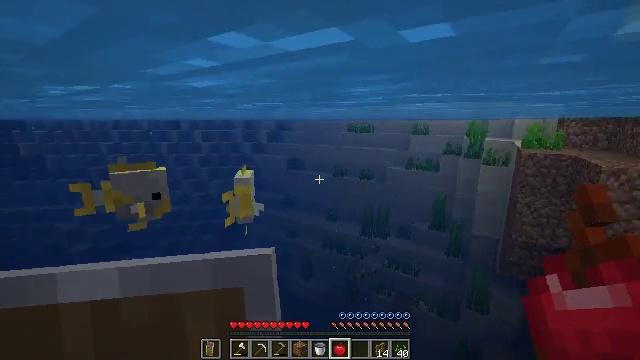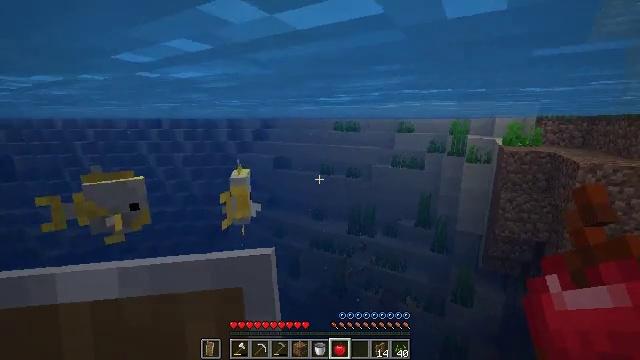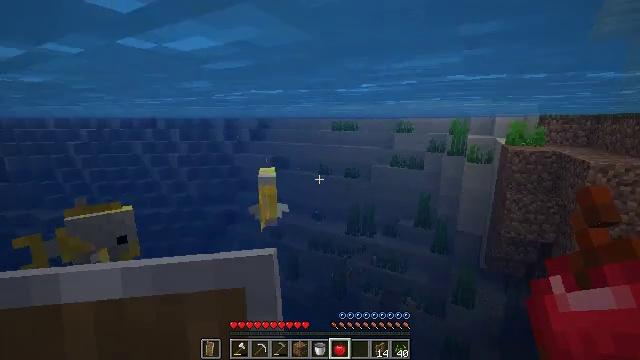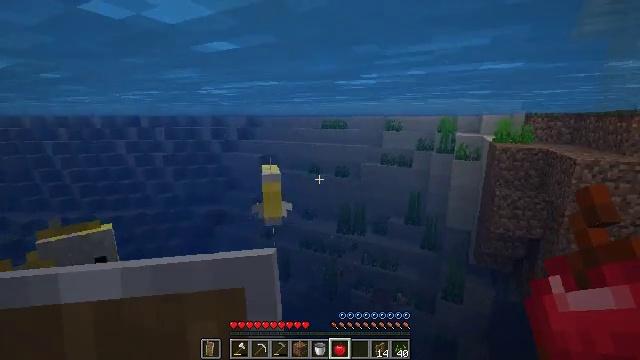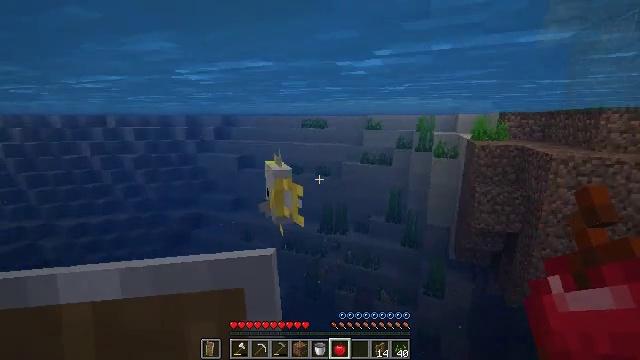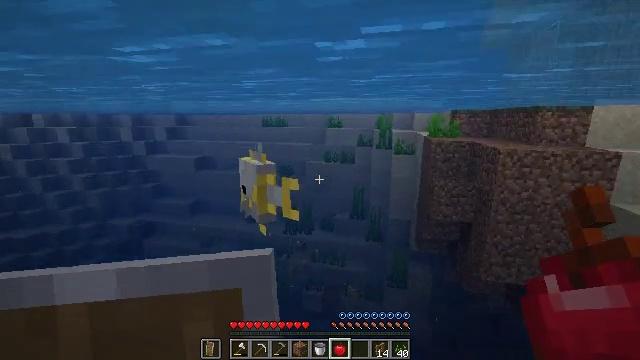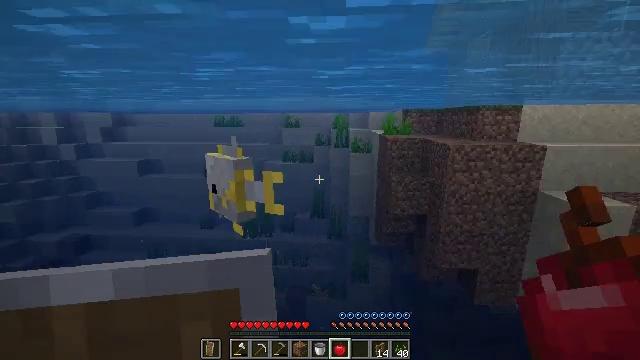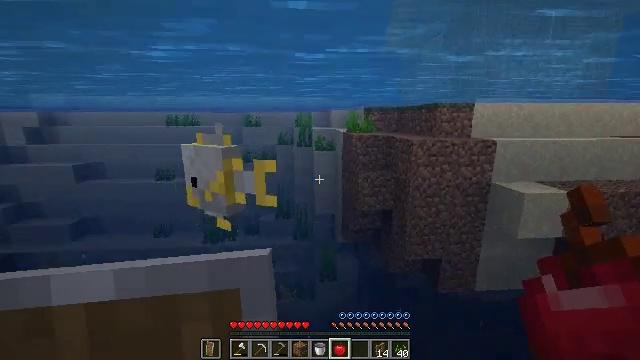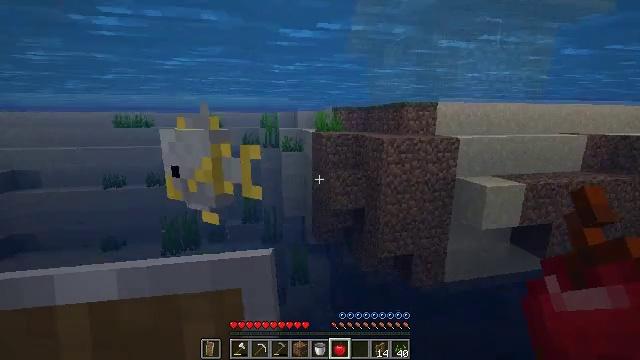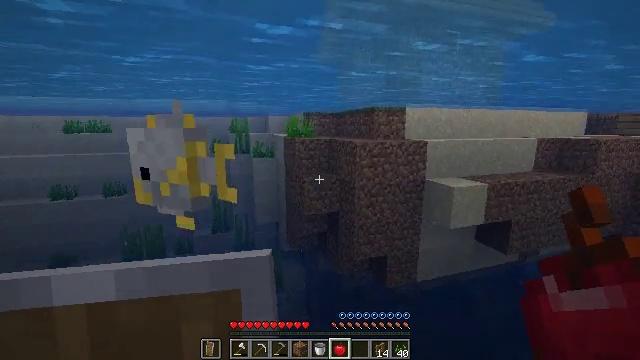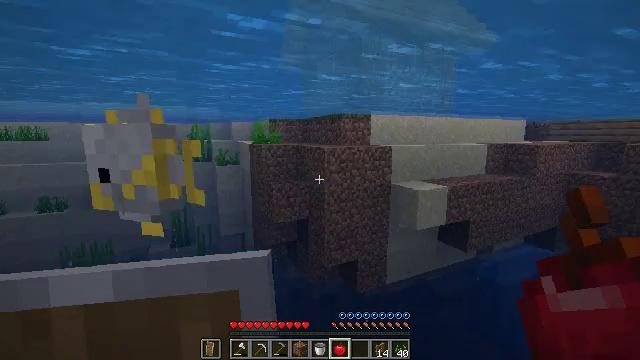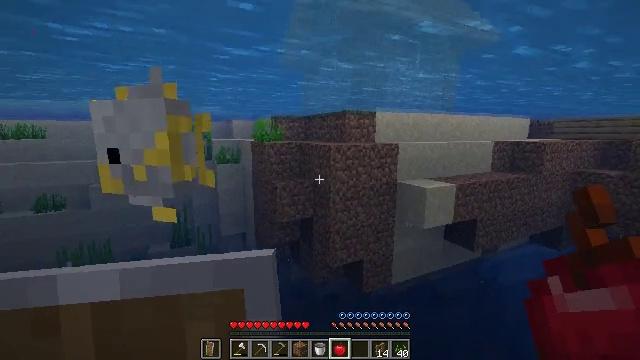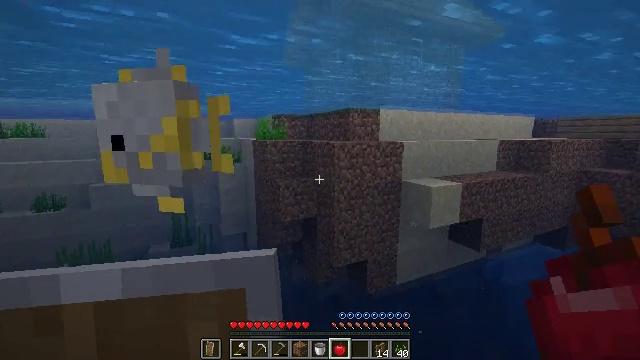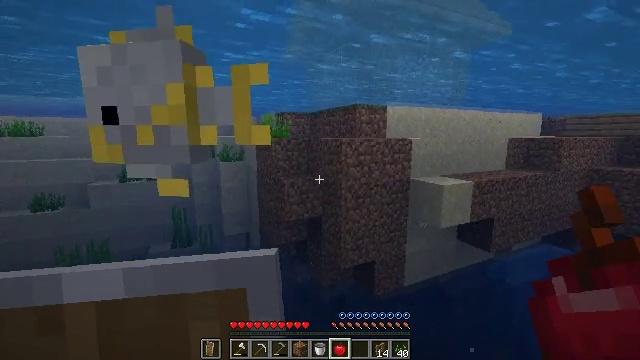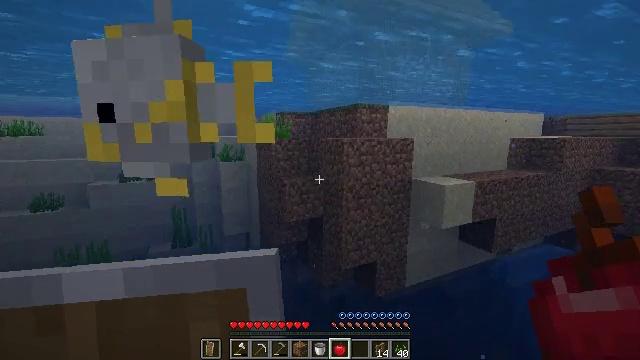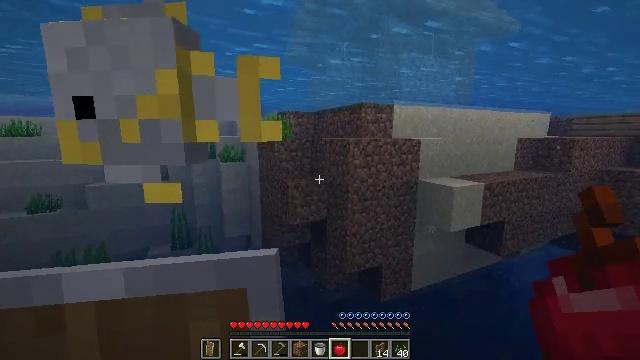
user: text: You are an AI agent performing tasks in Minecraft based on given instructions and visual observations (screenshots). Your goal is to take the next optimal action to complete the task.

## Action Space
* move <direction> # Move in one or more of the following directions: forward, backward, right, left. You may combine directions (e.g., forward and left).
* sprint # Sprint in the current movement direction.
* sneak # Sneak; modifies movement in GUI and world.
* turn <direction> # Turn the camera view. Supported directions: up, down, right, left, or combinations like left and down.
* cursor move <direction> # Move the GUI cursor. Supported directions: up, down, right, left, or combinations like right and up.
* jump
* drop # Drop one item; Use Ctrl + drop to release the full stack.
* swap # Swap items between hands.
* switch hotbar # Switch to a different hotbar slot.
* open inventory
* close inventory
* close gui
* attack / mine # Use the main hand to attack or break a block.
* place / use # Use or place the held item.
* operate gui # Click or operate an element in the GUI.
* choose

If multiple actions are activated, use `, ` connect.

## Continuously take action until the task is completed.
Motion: motion action
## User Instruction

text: Gather wheat by left-clicking on it.
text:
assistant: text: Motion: move forward, sprint, turn right
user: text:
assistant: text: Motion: move forward, sprint
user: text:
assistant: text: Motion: move forward, sprint, turn right
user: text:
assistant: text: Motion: move forward, sprint, turn right
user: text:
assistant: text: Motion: move forward, sprint, turn right
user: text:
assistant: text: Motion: move forward, sprint, turn right
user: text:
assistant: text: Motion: move forward, sprint, turn right
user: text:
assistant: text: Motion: move forward, sprint, turn right
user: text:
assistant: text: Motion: move forward, sprint, turn right and up
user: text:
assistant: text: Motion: move forward, sprint, turn right and up
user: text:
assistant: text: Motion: move forward, sprint
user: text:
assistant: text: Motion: move forward, sprint
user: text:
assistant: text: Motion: move forward, sprint
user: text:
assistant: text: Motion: move forward, sprint, jump
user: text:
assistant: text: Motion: move forward, sprint, jump
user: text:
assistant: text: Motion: move forward, sprint, jump
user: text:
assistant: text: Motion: move forward, sprint, turn right, jump
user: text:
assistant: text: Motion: move forward, sprint, turn up, jump
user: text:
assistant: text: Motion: move forward, sprint, turn right and up, jump
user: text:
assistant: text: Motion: move forward, sprint, turn right and up, jump
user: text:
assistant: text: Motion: move forward, sprint, turn right, jump
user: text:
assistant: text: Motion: move forward, sprint, turn right, jump
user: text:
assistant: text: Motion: move forward, sprint, turn right, jump
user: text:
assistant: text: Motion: move forward, sprint, jump
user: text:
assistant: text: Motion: move forward, sprint, jump
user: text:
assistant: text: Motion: move forward, sprint, jump
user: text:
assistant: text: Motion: move forward, sprint, jump
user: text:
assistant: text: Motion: move forward, sprint, jump
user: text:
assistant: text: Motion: move forward, sprint, jump
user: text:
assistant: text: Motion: move forward, sprint, jump